Question:
I need a function like this. Horizontal value is the time, and vertical is the output. Starting at time '0', the value should be '-1' or '1'. Increasing the amount of time, the value should go to '1' and '-1', decreasing the distance each time it "bounces".
I have done it in the past with hackish code: storing in a variable the target value, and every time the value reaches the target value, I do 'targetValue *= -.5', and so on.
Maybe there's a better implementation using a mathematical function out there that doesn't require doing this by hand. For me, it's like a trigonometric function but the final output is multiplied by '1 - (time / maxTime)', and it's not a wave but lines.
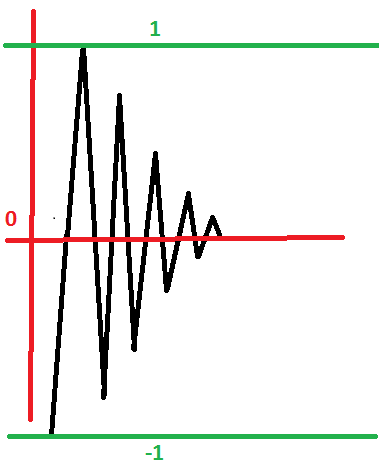
Answer: Since this was for the effect for a game (so the character being hit starts to flicker slowly and then flickers more quickly), I ended up making a solution based on @Blender answer.
<URL>
The only difference is that apart from making the bouncing separation smaller, it also makes the bouncing separation smaller.
The code in would be:
'''
// flickerTime is a Number between 0 and max, in seconds.
// max is the amount in seconds that the flickering effect lasts
// 10 is a constant that can be changed if we want more or less flickers in that amount of time
var max:Number = 3;
var flick:Number = Math.cos(this.flickerTime * this.flickerTime * 10) * (max - this.flickerTime) / max;
this.visible = flick > 0;
'''